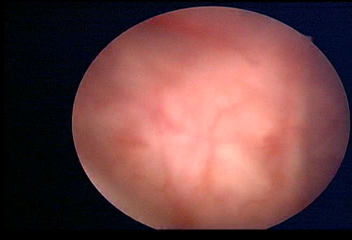
Modality: WLC
Class: Normal mucosa
Bladder cancer association: No